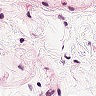
Metastatic tissue present: no